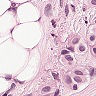
Metastatic tissue present: yes